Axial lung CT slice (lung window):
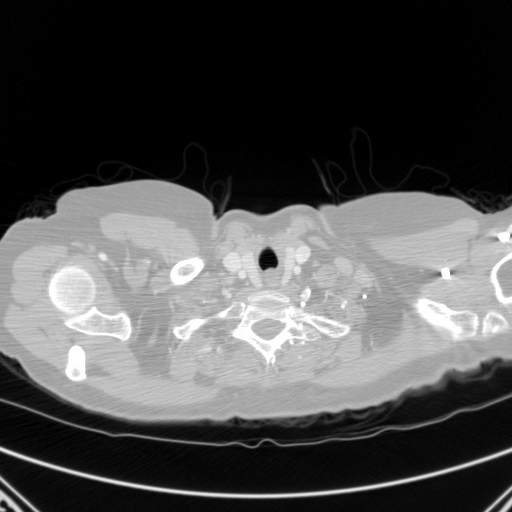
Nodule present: no